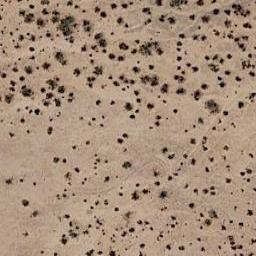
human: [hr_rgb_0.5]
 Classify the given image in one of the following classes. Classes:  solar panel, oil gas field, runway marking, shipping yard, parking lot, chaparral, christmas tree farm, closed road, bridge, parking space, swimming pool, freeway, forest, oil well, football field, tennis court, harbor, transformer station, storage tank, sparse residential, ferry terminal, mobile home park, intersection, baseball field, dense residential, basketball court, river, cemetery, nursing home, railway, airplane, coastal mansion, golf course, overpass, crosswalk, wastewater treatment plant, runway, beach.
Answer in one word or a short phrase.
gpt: chaparral